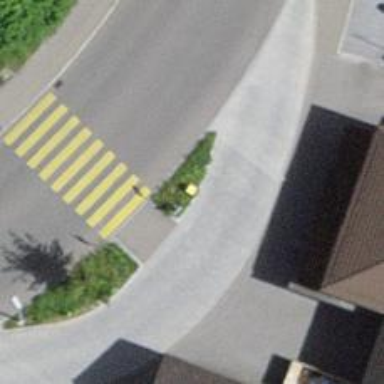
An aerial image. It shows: Post box is visible.